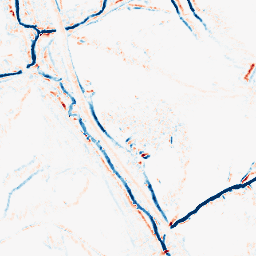
Category: morphological
Decomposition family: morphological_diamond
Decomposition parameters: operation: average
radius: 3
Upsampling method: linear_exact
Upsampling parameters: scale: 8
Upsampling scale: 8